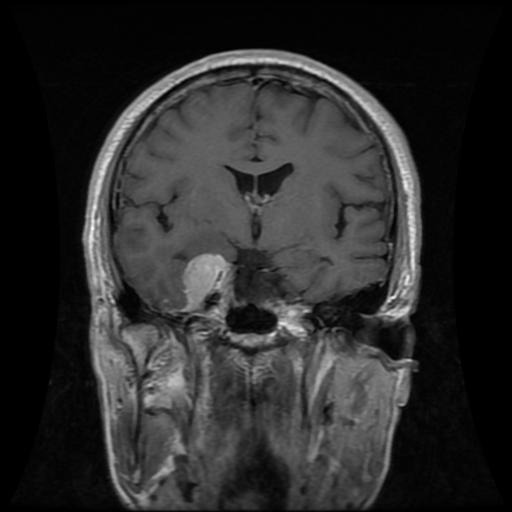
Label: meningioma